Question: I have an excel graph as shown below:

As shown in the Draw Down table on the left hand side, the time values are actual time values. However, the graph is treating it as just numbers. So, for example, 8.6,8.8 the Time on the x-axis does not makes sense. Is there a way I can mention the time values just like its mentioned in the draw down table on the left hand side.
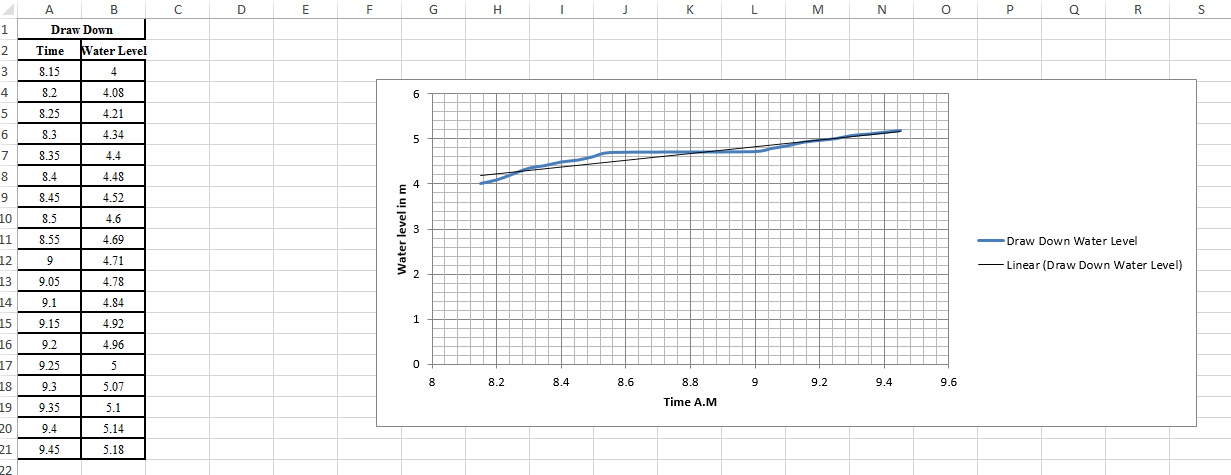
Answer: Solution using code:
'''
Sub TimeintoChartAxes()
ActiveSheet.Columns("A:A").NumberFormat = "h:mm;@" 'time value containing column
ActiveSheet.ChartObjects("Chart 1").Activate
ActiveChart.Axes(xlCategory).Select
Selection.TickLabels.NumberFormat = "h:mm;@"
ActiveWorkbook.Save
End Sub
'''
Solution without code:
.Select time axis column > Change the number format to TIME or customized time as per requirement.
.Select time axis in chart > Right click > format axis > number > time > change type or format code > close.
: